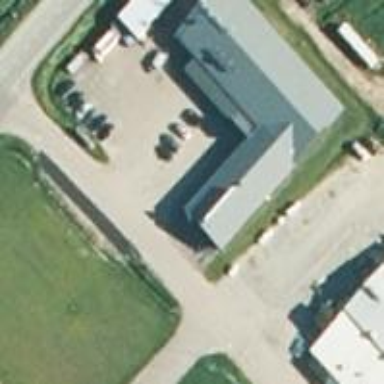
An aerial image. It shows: Hardware shop inside building.